Question: I'm making an app that displays data from Firebase , I have a TV that has to show one fixed cell (to choose the type of data to display) and the other cell to display data from server this is the code:
'''
import UIKit
import Firebase
import SwiftDate
class EventiTVC: UITableViewController {
let userID = FIRAuth.auth()?.currentUser?.uid
let ref = FIRDatabase.database().reference()
let utente = UserDefaults.standard
@IBOutlet weak var Menu_button: UIBarButtonItem!
var Eventi:[String] = []
override func viewDidLoad() {
super.viewDidLoad()
if self.revealViewController() != nil {
Menu_button.target = self.revealViewController()
Menu_button.action = #selector(SWRevealViewController.revealToggle(_:))
self.view.addGestureRecognizer(self.revealViewController().panGestureRecognizer())
}
let imageView = UIImageView(image: #imageLiteral(resourceName: "Hangover_Background"))
imageView.contentMode = .scaleAspectFill
self.tableView.backgroundView = imageView
self.tableView.tableFooterView = UIView()
self.navigationController?.navigationBar.titleTextAttributes = [NSForegroundColorAttributeName: UIColor.white,NSFontAttributeName: UIFont(name: "HelveticaNeue-Bold", size: 19)!]
// Uncomment the following line to preserve selection between presentations
// self.clearsSelectionOnViewWillAppear = false
// Uncomment the following line to display an Edit button in the navigation bar for this view controller.
// self.navigationItem.rightBarButtonItem = self.editButtonItem()
}
override func viewDidAppear(_ animated: Bool) {
super.viewDidAppear(animated)
if self.revealViewController() != nil {
Menu_button.target = self.revealViewController()
Menu_button.action = #selector(SWRevealViewController.revealToggle(_:))
self.view.addGestureRecognizer(self.revealViewController().panGestureRecognizer())
}
self.navigationController?.navigationBar.barTintColor = UIColor.orange
self.navigationController?.navigationBar.tintColor = UIColor.white
self.navigationController?.navigationBar.titleTextAttributes = [ NSFontAttributeName: UIFont(name: "HelveticaNeue-Bold", size: 19)!,NSForegroundColorAttributeName : UIColor.white]
DeterminaInfoProprietario()
DeterminoLocali()
}
override func didReceiveMemoryWarning() {
super.didReceiveMemoryWarning()
// Dispose of any resources that can be recreated.
}
// MARK: - Table view data source
override func numberOfSections(in tableView: UITableView) -> Int {
// #warning Incomplete implementation, return the number of sections
return 2
}
override func tableView(_ tableView: UITableView, numberOfRowsInSection section: Int) -> Int {
// #warning Incomplete implementation, return the number of rows
if section == 0{
return 1
}
else {
return Eventi.count
}
}
override func tableView(_ tableView: UITableView, cellForRowAt indexPath: IndexPath) -> UITableViewCell {
if indexPath.row == 0{
let cell = Bundle.main.loadNibNamed("Event_Type", owner: self, options: nil)?.first as! Event_Type
return cell
}
else {
let cell = Bundle.main.loadNibNamed("Evento", owner: self, options: nil)?.first as! Evento
let EventoCorrente = Eventi[indexPath.row]
// scarico info Evento corrente ref.child("Eventi").child(EventoCorrente).observeSingleEvent(of: .value, with: { (snap) in
if snap.childrenCount != 0 {
let DatiEvento = snap.value as? NSDictionary
cell.Nome.text = DatiEvento?.value(forKey: "Nome") as! String!
cell.Locale.text = DatiEvento?.value(forKey: "Locale") as! String!
let urlcopertina = DatiEvento?.value(forKey: "Immagine Copertina") as! String!
cell.Copertina.aail_load(url: NSURL(string: urlcopertina!)!)
// per scaricare il colore , devo scaricare il locale
let locale = DatiEvento?.value(forKey: "Locale") as! String!
var Colore:UIColor? = nil
var Ombra:UIColor? = nil
self.ref.child("Locali").child(locale!).observeSingleEvent(of: .value, with: { (snap2) in
if snap2.childrenCount != 0 {
let DatiLocale = snap2.value as? NSDictionary
Colore = ColoriDaStringa(Colore: (DatiLocale?.value(forKey: "Colore Pagina"))! as! String)[0]
Ombra = ColoriDaStringa(Colore: (DatiLocale?.value(forKey: "Colore Pagina"))! as! String)[1]
cell.ViewC.backgroundColor = Colore!
cell.View_ombra.backgroundColor = Ombra!
}
})
}
else {
// Evento Cancellato? // gestire situazione
}
})
return cell
}
}
override func tableView(_ tableView: UITableView, heightForRowAt indexPath: IndexPath) -> CGFloat{
if indexPath.row == 0{
return 44
}else {
return 190
}
}
@IBAction func ritornaHome (Segue:UIStoryboardSegue){
}
}
'''

I got 2 static cell and 1 dynamic cell, it should be the other way around, any idea why?
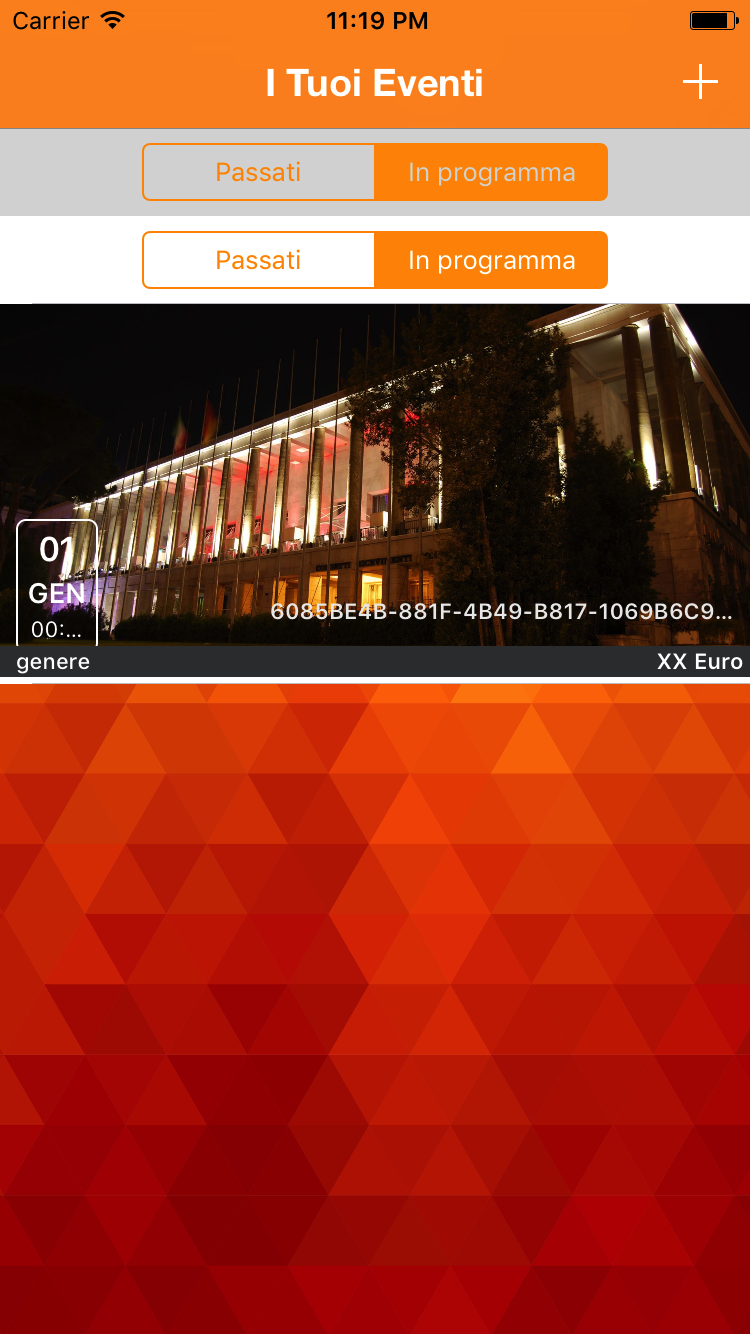
Answer: In your 'cellForRowAtIndexPath()' method you should change your 'if statement' from:
'''
if (indexPath.row == 0)
'''
to
'''
if (indexPath.section == 0)
'''